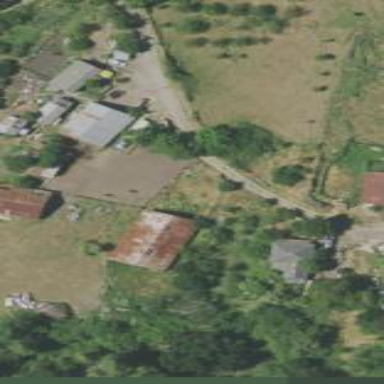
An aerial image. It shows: Farmyard area.